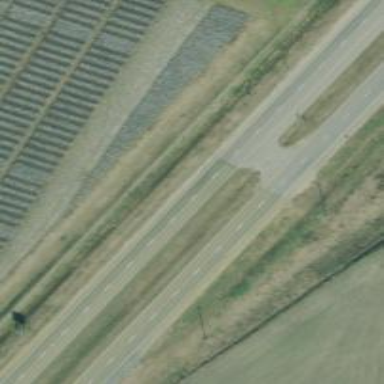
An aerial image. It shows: Trunk link highway.